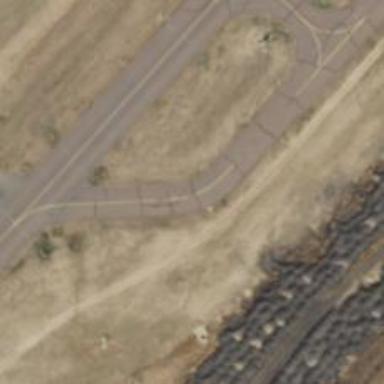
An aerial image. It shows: Image of taxiway at airport.